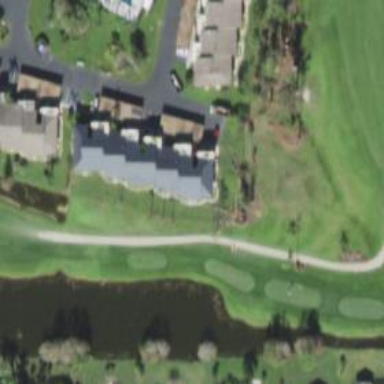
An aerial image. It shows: Footway that doubles as golf path.